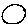
Label: circle